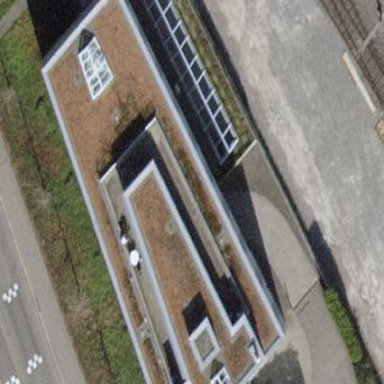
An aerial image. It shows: Building.